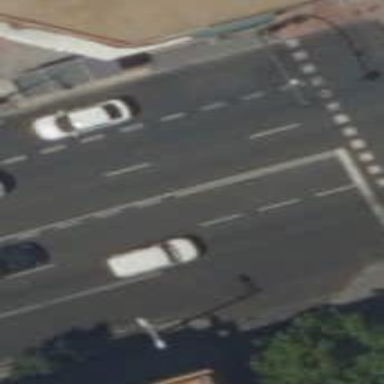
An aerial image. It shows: Road with traffic signals.